Interaction volume radius: 5 \u00c5
Interaction volume height: 20 \u00c5
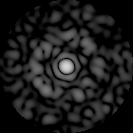
Disorder parameter: 0.8563